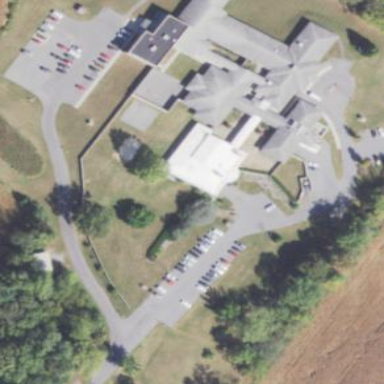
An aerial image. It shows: Healthcare facility identified as hospital.